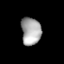
Tissue: lung
Cell type: Others
Senescence score: 0.2061
Nuclear area (px): 533
Mean DAPI intensity: 167.919